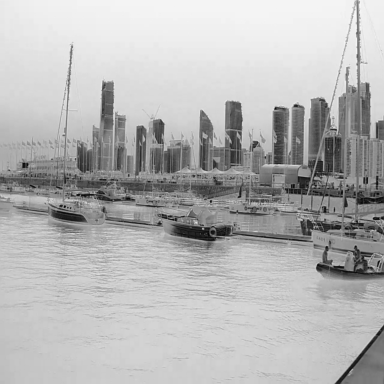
There are ten objects shown in the infrared image, including five canoes, and five sailboats.